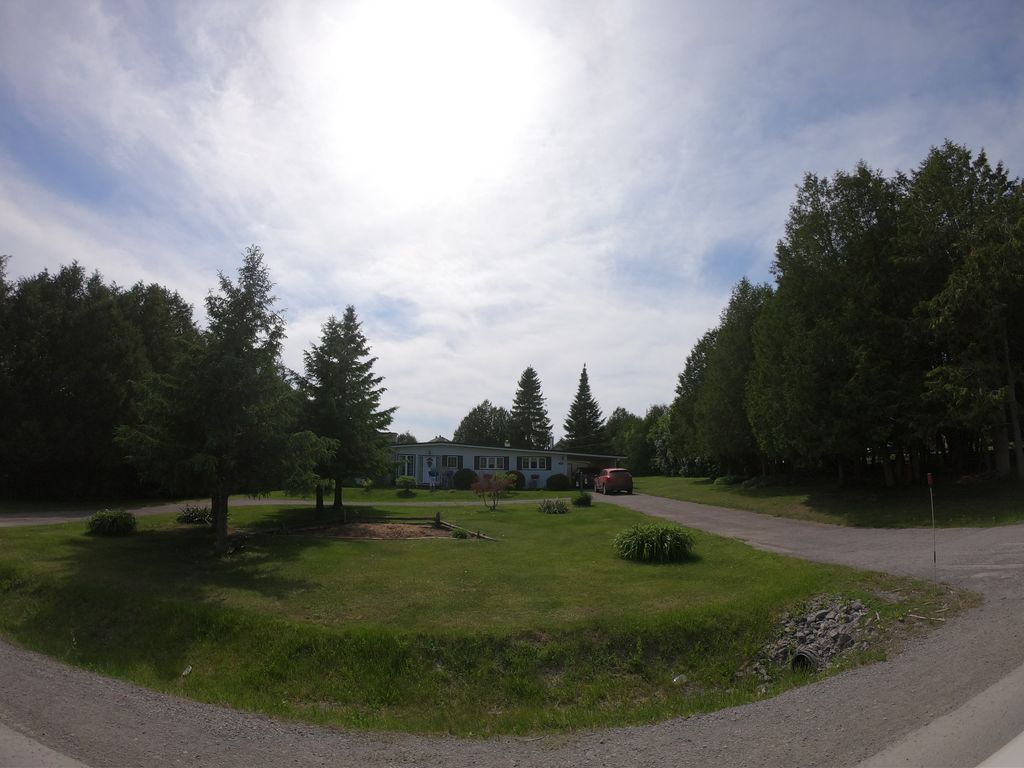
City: ottawa-gatineau